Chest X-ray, AP view. Patient: 43 years old, sex F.
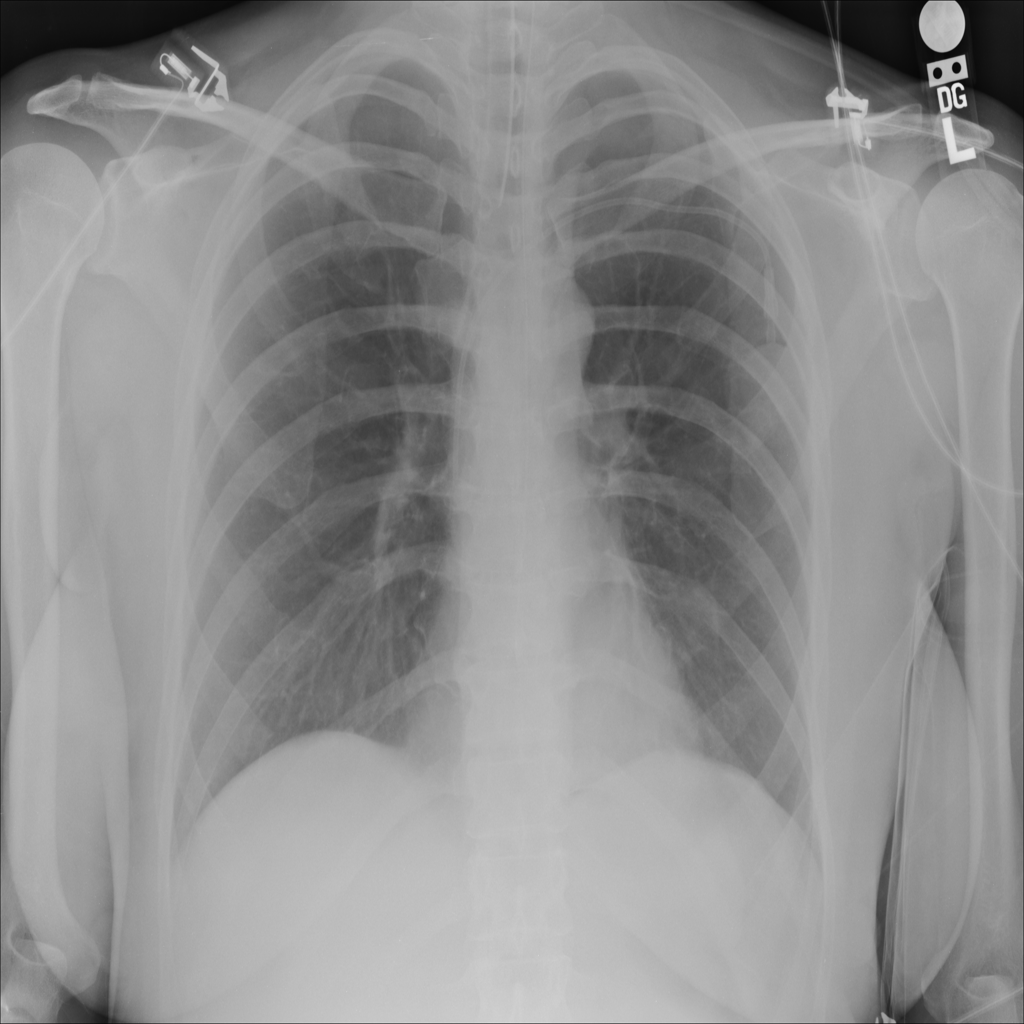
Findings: No Finding